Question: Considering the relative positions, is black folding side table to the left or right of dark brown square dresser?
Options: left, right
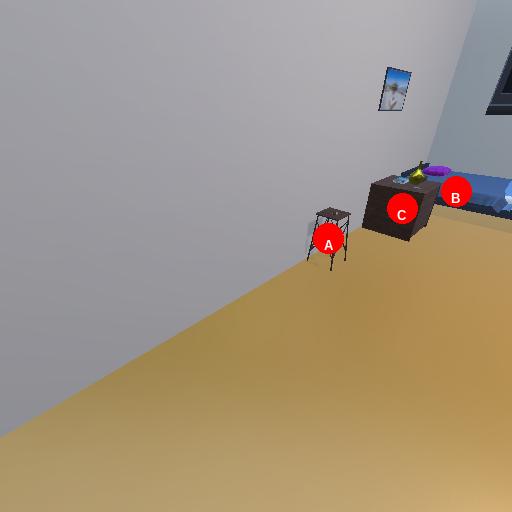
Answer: left